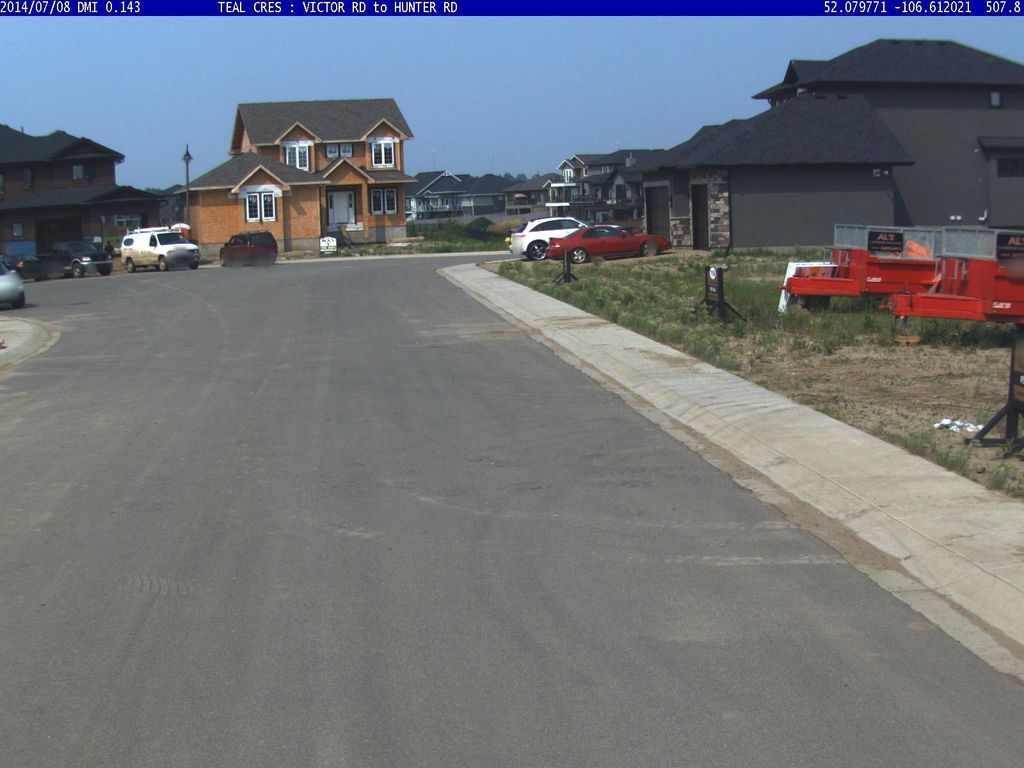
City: saskatoon